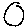
Label: circle